Field crop: tomato
Growth stage: 2
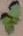
Species: solanum